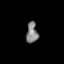
Tissue: prostate
Cell type: Fibroblasts
Senescence score: 0.8007
Nuclear area (px): 230
Mean DAPI intensity: 131.191